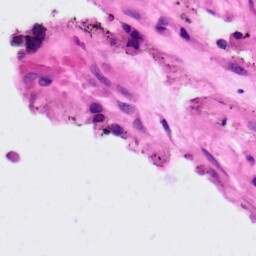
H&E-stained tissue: Ovarian